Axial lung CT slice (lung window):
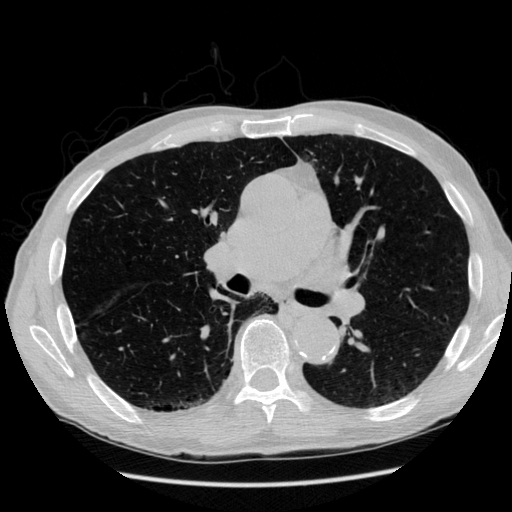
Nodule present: no